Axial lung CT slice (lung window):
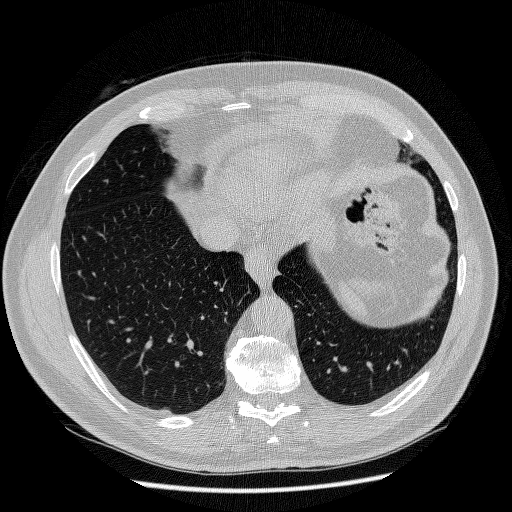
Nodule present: no